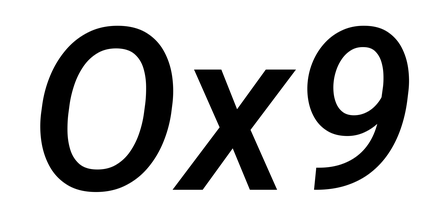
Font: Roboto-Italic_Medium_Italic